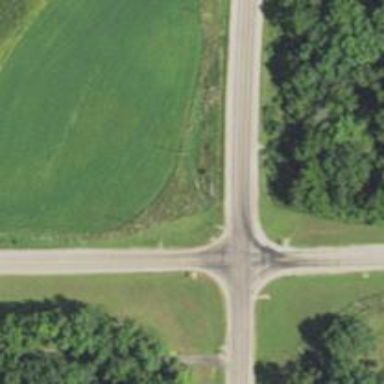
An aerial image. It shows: Stop road.